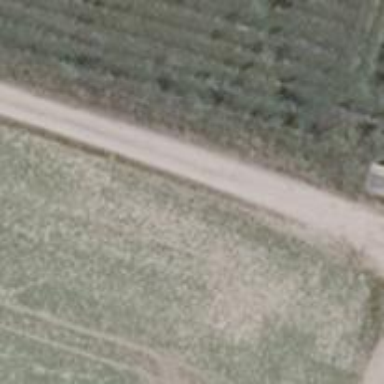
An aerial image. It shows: Grass track road with grade 5 tracktype.